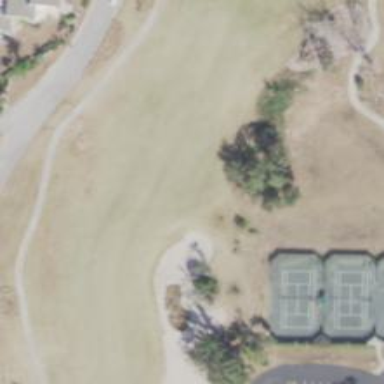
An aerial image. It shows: Golf hole.